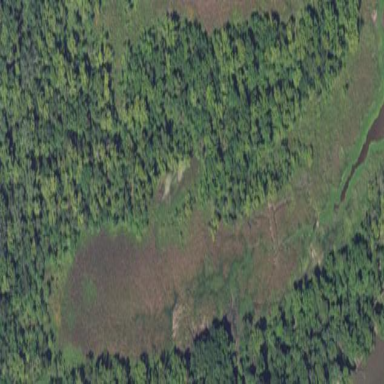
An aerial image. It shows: Wet meadow in natural wetland area.